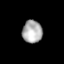
Tissue: lung
Cell type: Epithelial cells
Senescence score: 0.1978
Nuclear area (px): 441
Mean DAPI intensity: 172.712